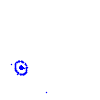
Particle: electron